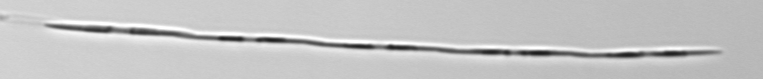
Label: Pseudo-nitzschia